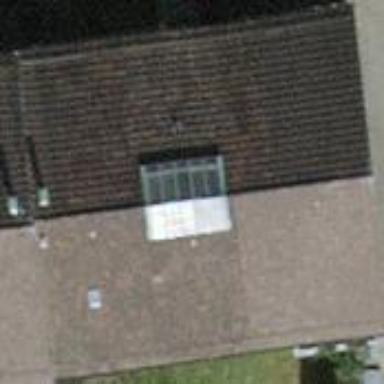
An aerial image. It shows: Building with tile roof.